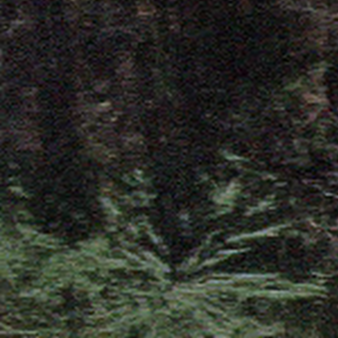
Label: other